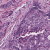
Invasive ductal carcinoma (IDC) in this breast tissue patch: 1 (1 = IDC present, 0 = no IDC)